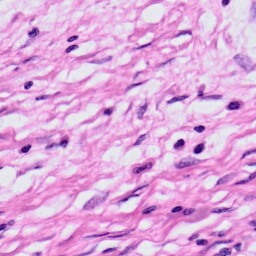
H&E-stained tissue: Skin